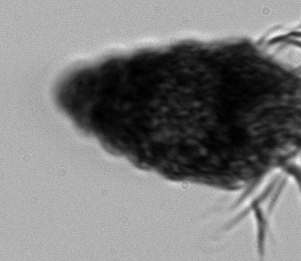
Label: Laboea_strobila